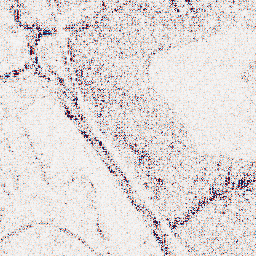
Category: wavelet
Decomposition family: wavelet_biorthogonal
Decomposition parameters: wavelet: bior4.4
level: 1
Upsampling method: bicubic
Upsampling parameters: scale: 8
Upsampling scale: 8